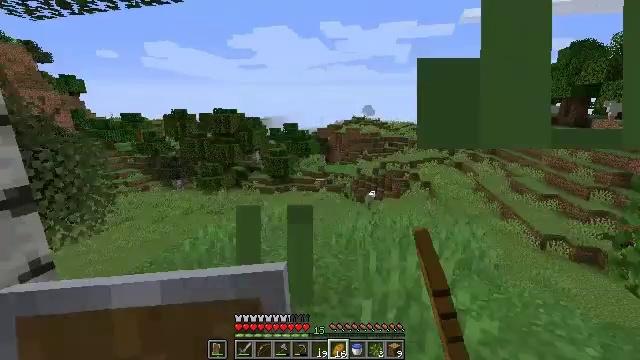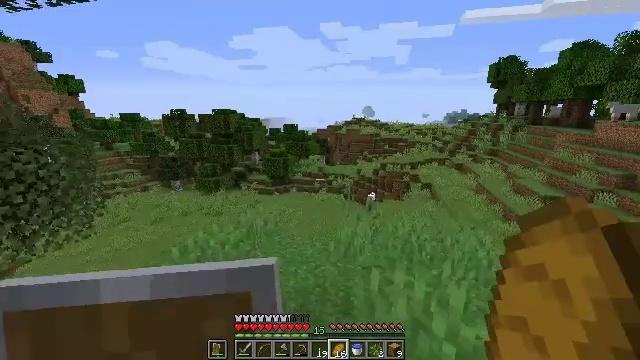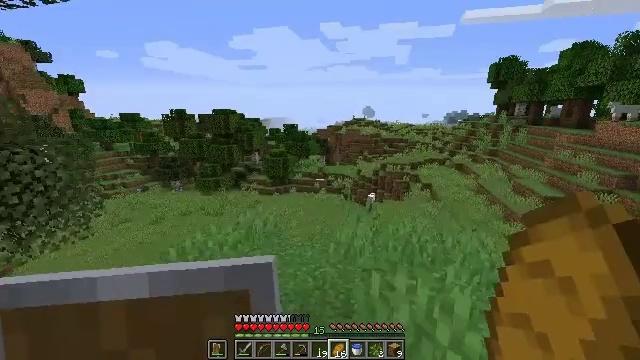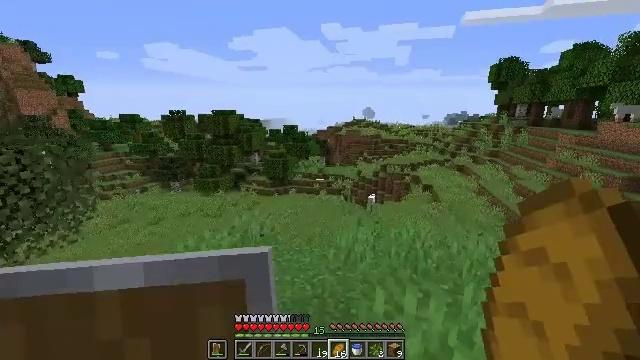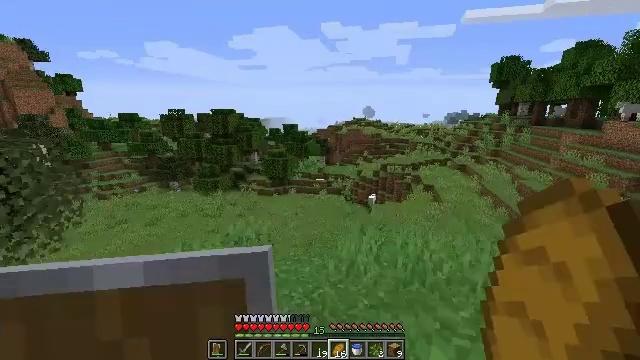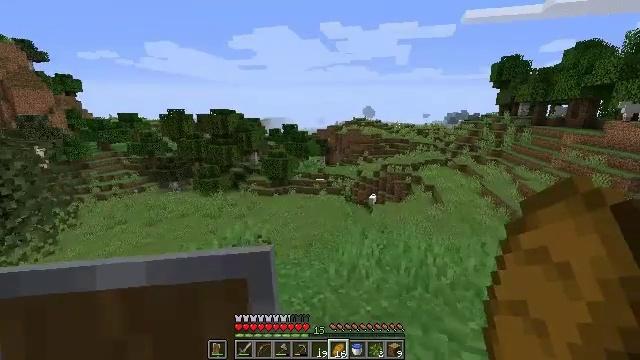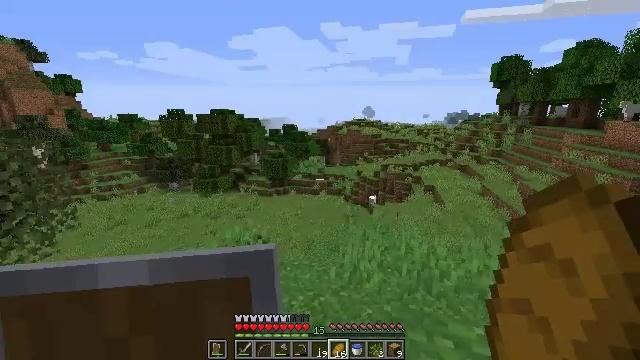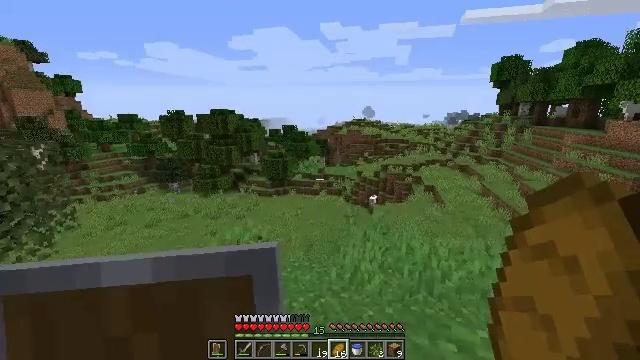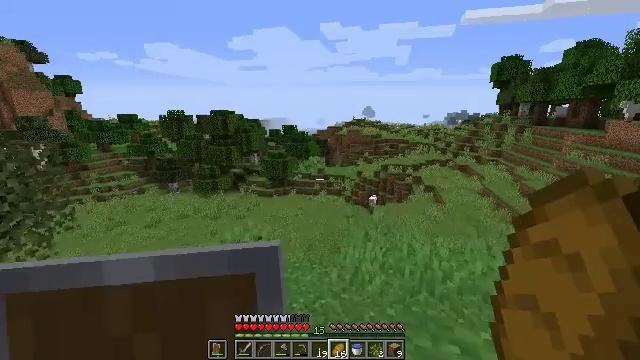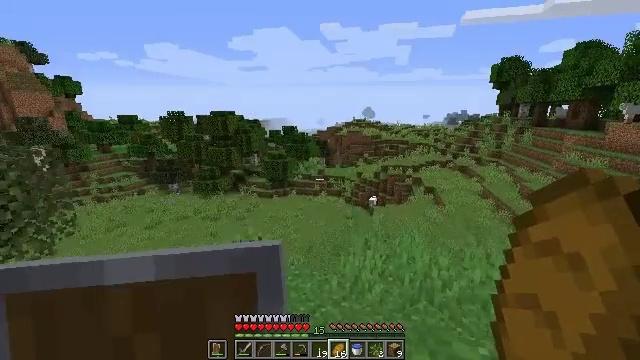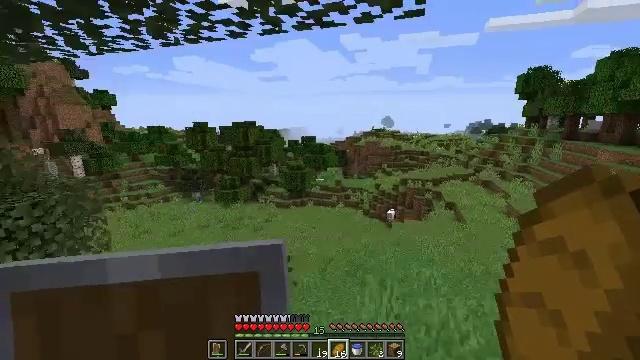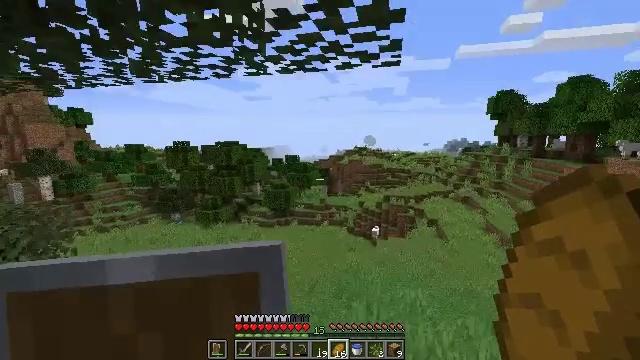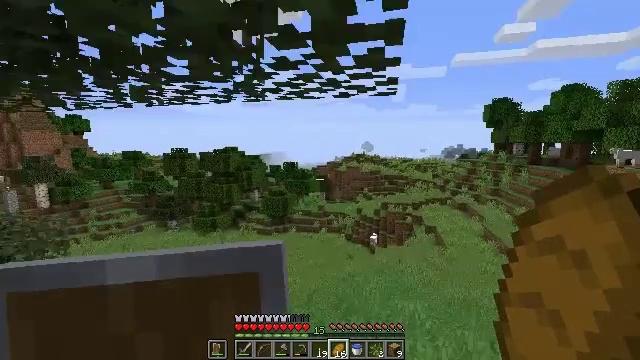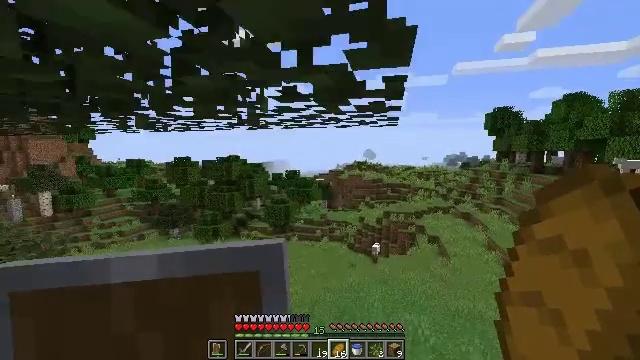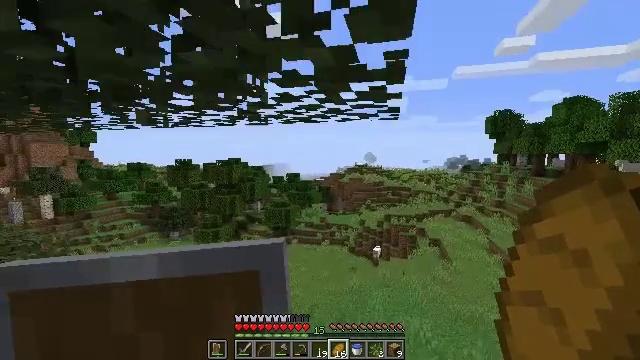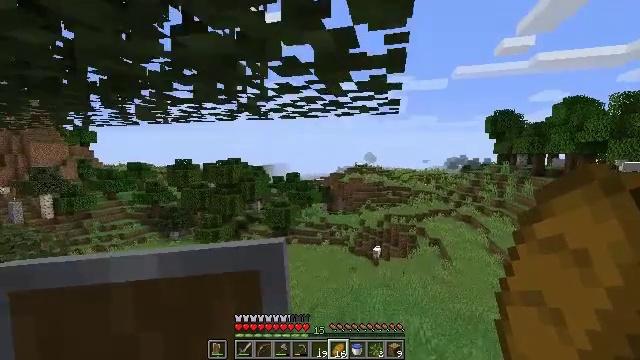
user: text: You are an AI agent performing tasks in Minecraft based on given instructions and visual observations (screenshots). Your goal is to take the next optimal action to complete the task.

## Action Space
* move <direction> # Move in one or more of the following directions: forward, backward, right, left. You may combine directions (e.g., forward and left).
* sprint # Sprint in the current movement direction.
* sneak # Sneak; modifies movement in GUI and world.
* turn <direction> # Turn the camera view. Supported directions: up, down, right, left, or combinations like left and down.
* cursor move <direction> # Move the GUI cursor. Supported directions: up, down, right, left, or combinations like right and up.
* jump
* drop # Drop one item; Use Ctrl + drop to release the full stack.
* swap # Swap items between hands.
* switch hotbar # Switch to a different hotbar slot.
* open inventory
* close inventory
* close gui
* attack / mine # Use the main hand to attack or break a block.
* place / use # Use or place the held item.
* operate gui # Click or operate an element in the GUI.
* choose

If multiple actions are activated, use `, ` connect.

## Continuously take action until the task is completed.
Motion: motion action
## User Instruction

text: Remove the lilac from its place.
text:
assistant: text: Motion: move forward
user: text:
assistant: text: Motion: move forward
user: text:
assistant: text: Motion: move forward
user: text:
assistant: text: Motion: move forward
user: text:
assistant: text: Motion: no_op
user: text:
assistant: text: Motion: no_op
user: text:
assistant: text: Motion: no_op
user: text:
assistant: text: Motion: no_op
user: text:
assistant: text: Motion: jump
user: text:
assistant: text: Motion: turn left and up, jump
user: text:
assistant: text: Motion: turn right and up, jump
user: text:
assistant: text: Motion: turn up, jump
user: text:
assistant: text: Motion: turn up
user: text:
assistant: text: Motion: no_op
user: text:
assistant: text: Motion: no_op
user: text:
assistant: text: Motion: no_op
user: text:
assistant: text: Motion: no_op
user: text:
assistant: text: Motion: no_op
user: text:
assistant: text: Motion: no_op
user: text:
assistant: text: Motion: no_op
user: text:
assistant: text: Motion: jump
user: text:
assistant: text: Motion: turn right and up, jump
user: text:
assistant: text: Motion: jump
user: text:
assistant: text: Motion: jump
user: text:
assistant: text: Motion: jump
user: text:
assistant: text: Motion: jump
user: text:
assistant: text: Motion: jump
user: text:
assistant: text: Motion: jump
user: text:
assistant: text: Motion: jump
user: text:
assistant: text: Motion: jump